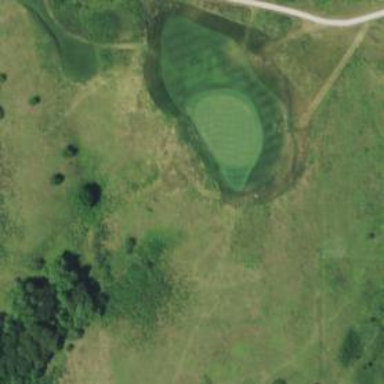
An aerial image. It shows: View of golf hole.